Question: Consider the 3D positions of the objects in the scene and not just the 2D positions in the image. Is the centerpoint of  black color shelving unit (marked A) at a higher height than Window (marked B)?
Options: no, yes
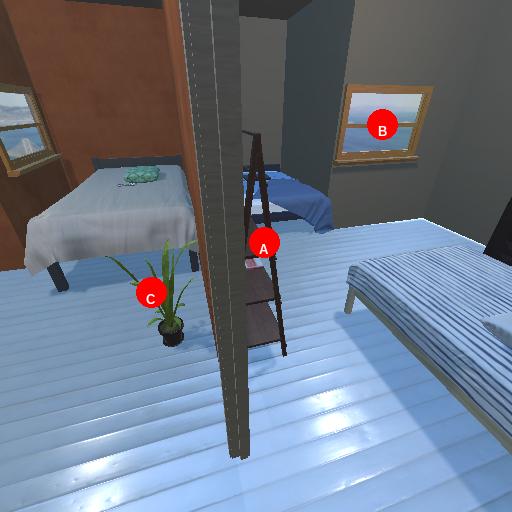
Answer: no